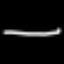
Label: line